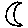
Label: moon